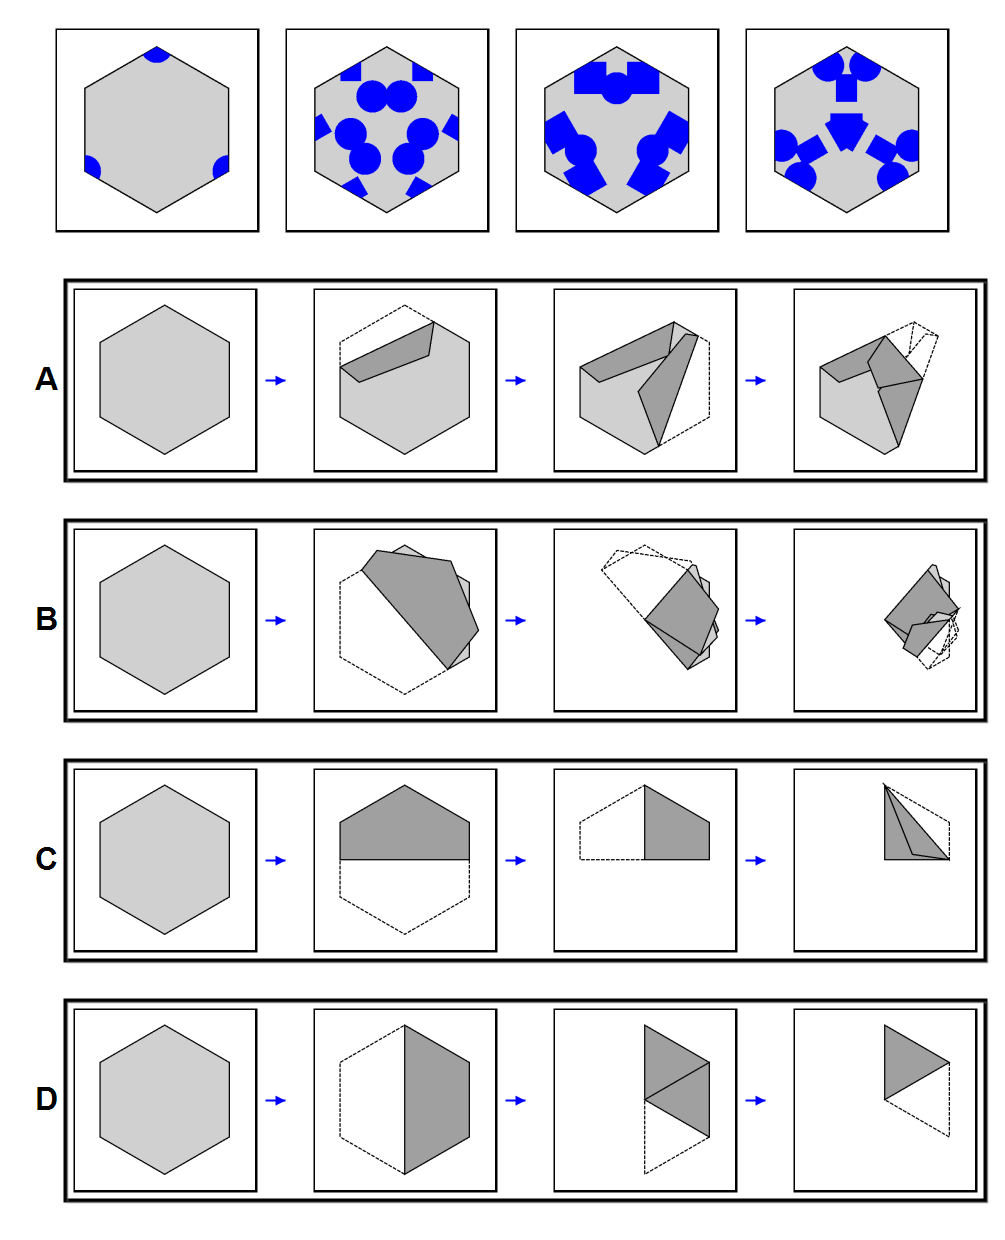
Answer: D